Question: In my iPhone App I want to implemented functionality as shown below

user can pick a shape(an image) from one view and put in other view
How can I achieve this?
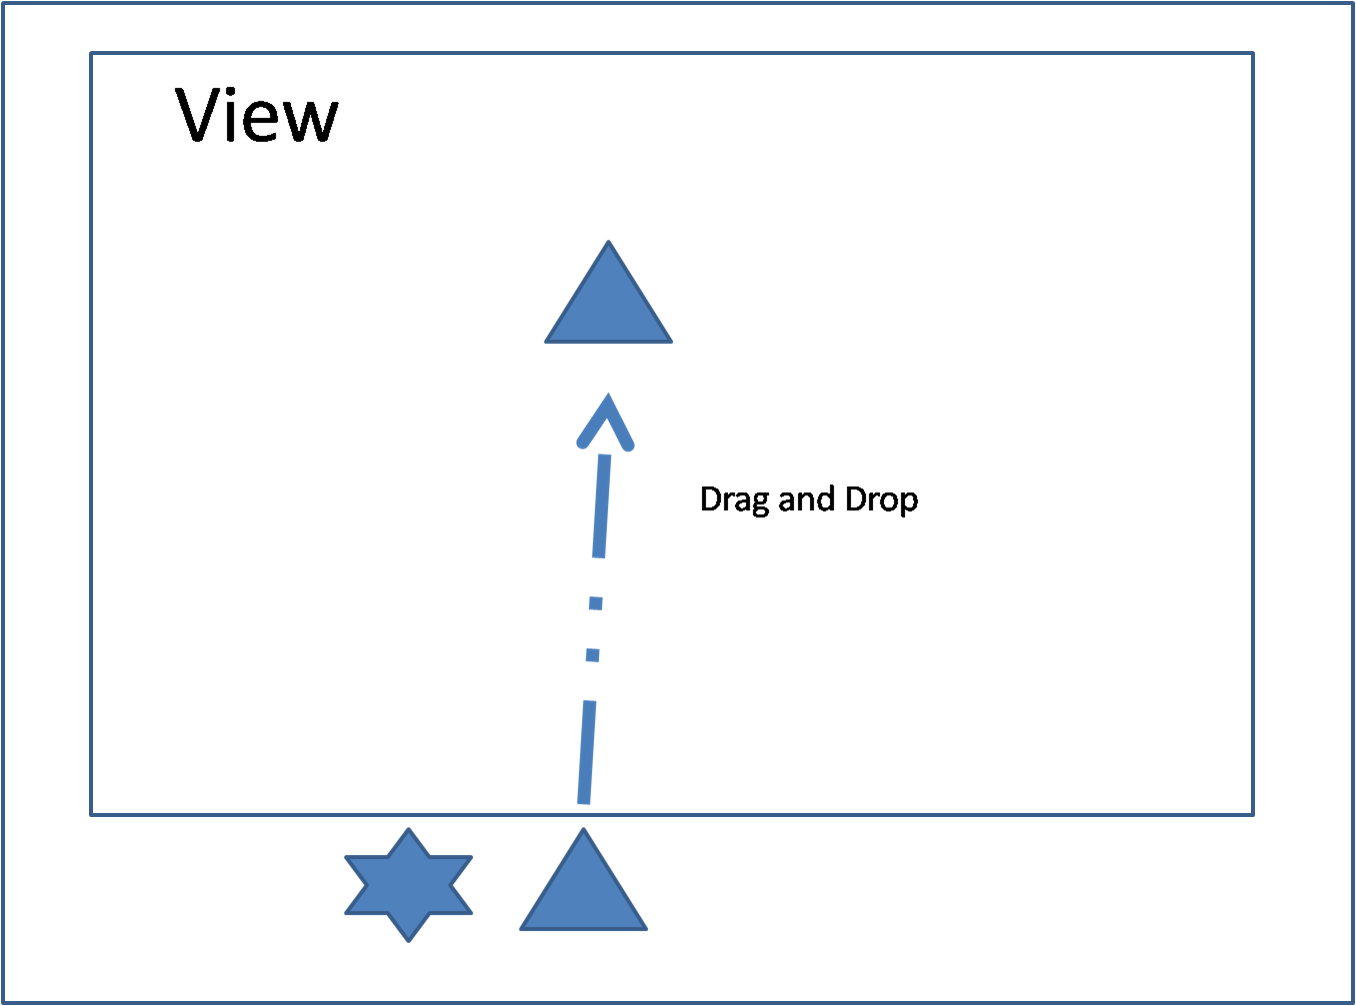
Answer: Try below link <URL>
also <URL>